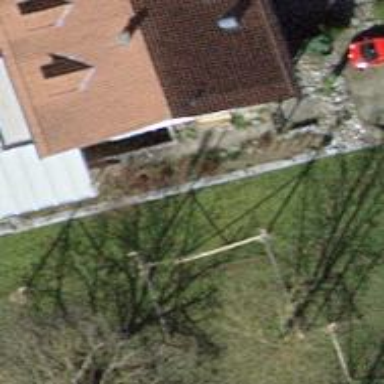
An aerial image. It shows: Semi-detached house with gabled roof.